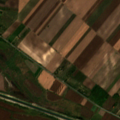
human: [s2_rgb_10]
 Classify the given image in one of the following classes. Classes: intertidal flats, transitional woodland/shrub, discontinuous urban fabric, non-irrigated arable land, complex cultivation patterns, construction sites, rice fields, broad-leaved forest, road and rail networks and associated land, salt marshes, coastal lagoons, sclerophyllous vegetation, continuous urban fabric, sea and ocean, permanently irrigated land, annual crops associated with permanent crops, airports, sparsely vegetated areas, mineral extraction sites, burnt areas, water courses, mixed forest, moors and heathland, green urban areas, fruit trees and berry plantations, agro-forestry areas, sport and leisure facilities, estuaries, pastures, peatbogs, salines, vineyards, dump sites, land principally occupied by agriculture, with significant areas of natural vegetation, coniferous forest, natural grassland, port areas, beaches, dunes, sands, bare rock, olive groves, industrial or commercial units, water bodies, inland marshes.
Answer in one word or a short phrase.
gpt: non-irrigated arable land, complex cultivation patterns, transitional woodland/shrub